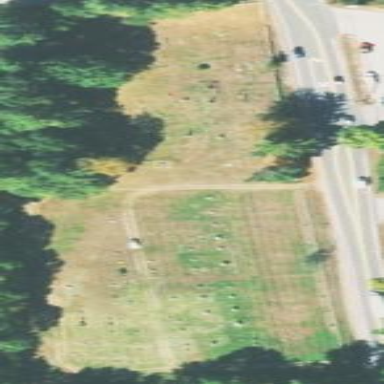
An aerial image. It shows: Cemetery.